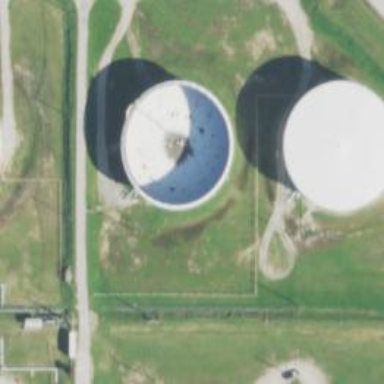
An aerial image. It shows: Storage tank building.